Question: Hy, I try to get some data from a nodeJs API. I use react for frontend. I make my node API, I test with Postman and it work fine. When I use axios for get my data from the server I get a cors Error.
This is my axios call from react:
'''
async function getMagazin(){
return (await axios.get(URL)).data;
}
'''
And this is my node Js API:
'''
import express from 'express';
import bodyParser from 'body-parser';
import db from './dbConfig.js';
import Magazin from './entities/Magazin.js';
import cors from 'cors';
let app = express();
let router = express.Router();
app.use(bodyParser.urlencoded({extended: true}));
app.use(bodyParser.json());
app.use('/api', router);
app.use(cors());
app.use(function(req, res, next) {
res.setHeader("Access-Control-Allow-Origin", "*");
res.setHeader('Access-Control-Allow-Methods', 'GET,PUT,POST,DELETE');
res.setHeader("Access-Control-Allow-Headers", "Origin, X-Requested-With, Content-Type, Accept");
if ('OPTIONS' == req.method) {
res.sendStatus(200);
}
else {
next();
}});
async function getMagazin(){
return await Magazin.findAll();
}
router.route('/magazin').get(async (req, res) => {
res.json(await getMagazin());
})
let port = process.env.PORT || 8000;
app.listen(port);
console.log("API is running at " + port);
'''
I try to add cors in my node API and hope the error is gone but not.
This is the error:

I try to make I debug, the api call go on the server and execute sql query, but when he return he give me that error. What I must add in my server side code for the API to work?
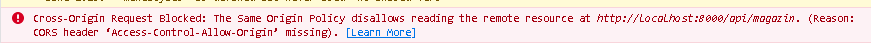
Answer: Switch the order so that cors is before api
'''
app.use(cors());
app.use('/api', router);
'''